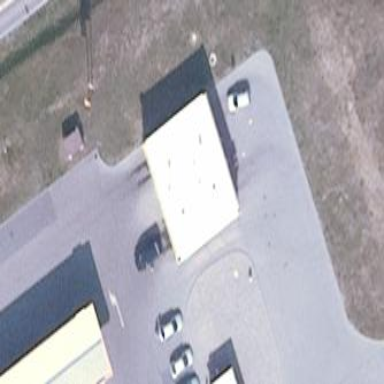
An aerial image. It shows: Retail building.